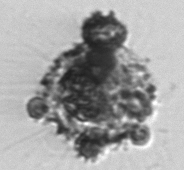
Label: unknown2